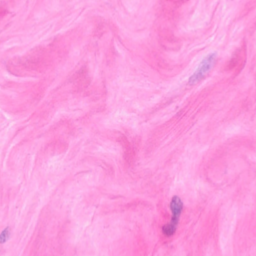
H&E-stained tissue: Breast